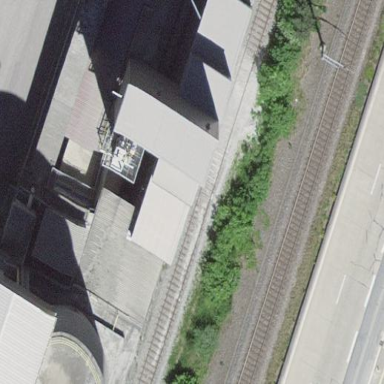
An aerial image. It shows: View of roof of building.